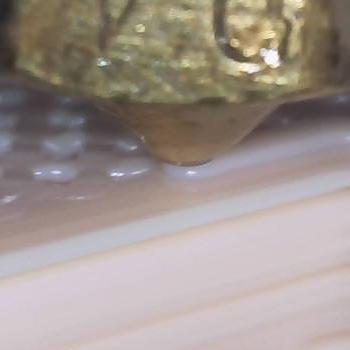
Flow rate: 224%